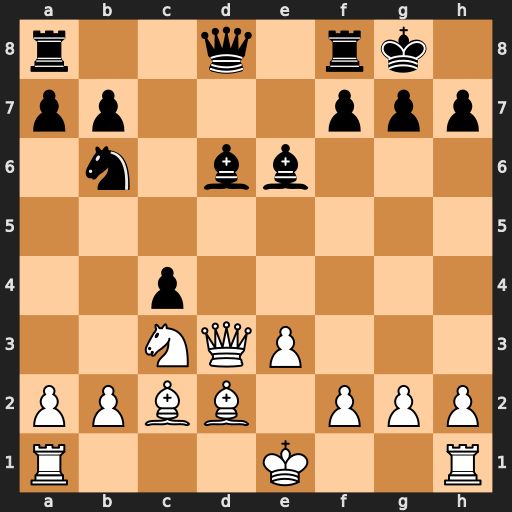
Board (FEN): r2q1rk1/pp3ppp/1n1bb3/8/2p5/2NQP3/PPBB1PPP/R3K2R
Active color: w
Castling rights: KQ
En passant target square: -
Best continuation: Qxh7#